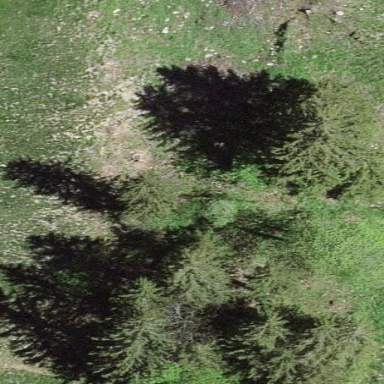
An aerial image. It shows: Forest area.